Question: I got this search "asyoutype" and the result is supose to show up with all the hits, now the problem is that it wont go over the "container" div that wrapps the search and menu. I tried different positions with no success, anybody got any ideas? let me know if i need to update with more info.
this is my css for the asyoutype resultdiv
'''
.searchResult
{
background: #fff;
text-align: left;
line-height: 1.5em;
width: 265px;
z-index: 10000;
display: none;
float: left;
clear: both;
box-shadow: 0 3px 5px #333;
-moz-box-shadow: 0 3px 5px #333;
-webkit-box-shadow: 0 3px 5px #333;
position: absolute;
right: 40px;
top: 36px;
}
'''
this is the container header (html5)
'''
header.main {
-moz-border-bottom-colors: none;
-moz-border-image: none;
-moz-border-left-colors: none;
-moz-border-right-colors: none;
-moz-border-top-colors: none;
background: -moz-linear-gradient(center top , #F4F4F4, #D1D1D1) repeat scroll 0 0 #E4E4E4;
border-bottom-left-radius: 2px;
border-bottom-right-radius: 2px;
border-color: #C7C8C8;
border-style: solid;
border-width: 0 1px;
margin: 0 0 22px;
overflow: hidden;
position: relative;
}
'''

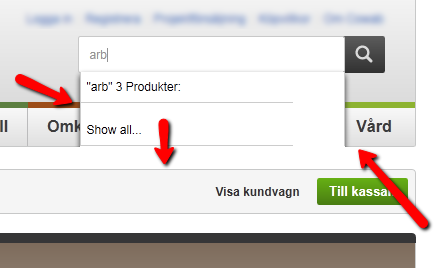
Answer: I guess that '.searchResult' lives in 'header.main' in the DOM. Because 'header.main' has 'overflow: hidden', '.searchResult' disappears. You should move '.searchResult' out of 'header.main' in your HTML, or remove the 'overflow: hidden' directive.